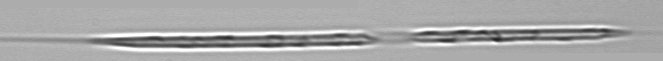
Label: Rhizosolenia